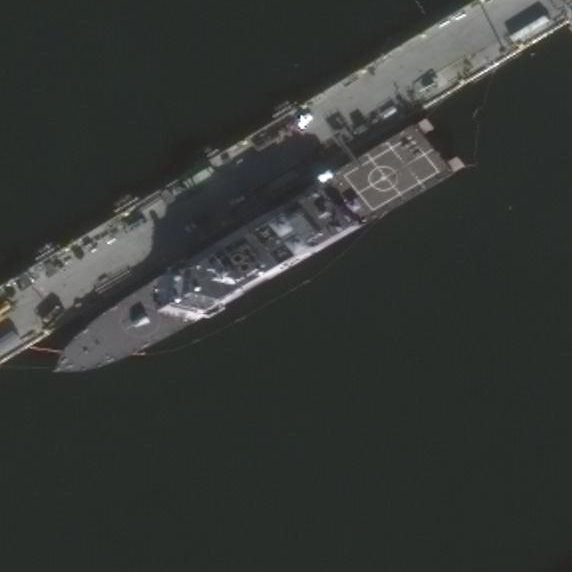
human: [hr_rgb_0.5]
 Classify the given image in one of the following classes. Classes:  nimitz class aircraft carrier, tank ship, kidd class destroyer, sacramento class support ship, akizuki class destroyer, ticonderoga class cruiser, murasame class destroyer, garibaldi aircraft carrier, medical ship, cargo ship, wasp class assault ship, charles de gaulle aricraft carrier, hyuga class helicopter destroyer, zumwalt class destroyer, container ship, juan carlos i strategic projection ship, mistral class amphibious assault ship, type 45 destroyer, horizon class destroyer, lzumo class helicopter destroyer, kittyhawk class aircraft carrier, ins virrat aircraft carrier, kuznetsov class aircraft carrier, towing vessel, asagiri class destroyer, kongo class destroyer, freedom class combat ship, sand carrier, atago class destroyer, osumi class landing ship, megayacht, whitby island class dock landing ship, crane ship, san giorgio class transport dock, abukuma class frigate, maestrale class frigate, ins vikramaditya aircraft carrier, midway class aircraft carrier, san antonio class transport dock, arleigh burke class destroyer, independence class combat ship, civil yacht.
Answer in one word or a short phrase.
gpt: Freedom class combat ship